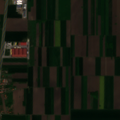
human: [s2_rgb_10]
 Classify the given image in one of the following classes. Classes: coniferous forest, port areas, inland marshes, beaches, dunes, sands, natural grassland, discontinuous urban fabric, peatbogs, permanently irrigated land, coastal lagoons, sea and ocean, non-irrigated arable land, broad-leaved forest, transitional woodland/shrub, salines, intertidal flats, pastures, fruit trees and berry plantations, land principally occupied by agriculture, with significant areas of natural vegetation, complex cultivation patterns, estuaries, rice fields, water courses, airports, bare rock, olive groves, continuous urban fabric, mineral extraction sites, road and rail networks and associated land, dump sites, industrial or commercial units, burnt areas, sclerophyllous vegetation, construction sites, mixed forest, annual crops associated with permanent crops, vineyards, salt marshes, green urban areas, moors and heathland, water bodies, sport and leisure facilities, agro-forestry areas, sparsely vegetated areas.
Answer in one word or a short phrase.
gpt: discontinuous urban fabric, non-irrigated arable land, complex cultivation patterns